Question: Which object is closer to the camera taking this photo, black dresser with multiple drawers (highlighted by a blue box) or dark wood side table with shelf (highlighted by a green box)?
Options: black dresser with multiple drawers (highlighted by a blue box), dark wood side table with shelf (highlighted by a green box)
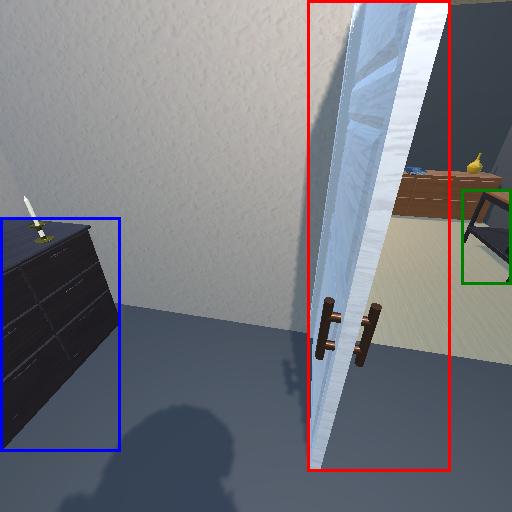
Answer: black dresser with multiple drawers (highlighted by a blue box)